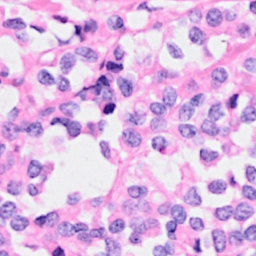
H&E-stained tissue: Breast